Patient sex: M
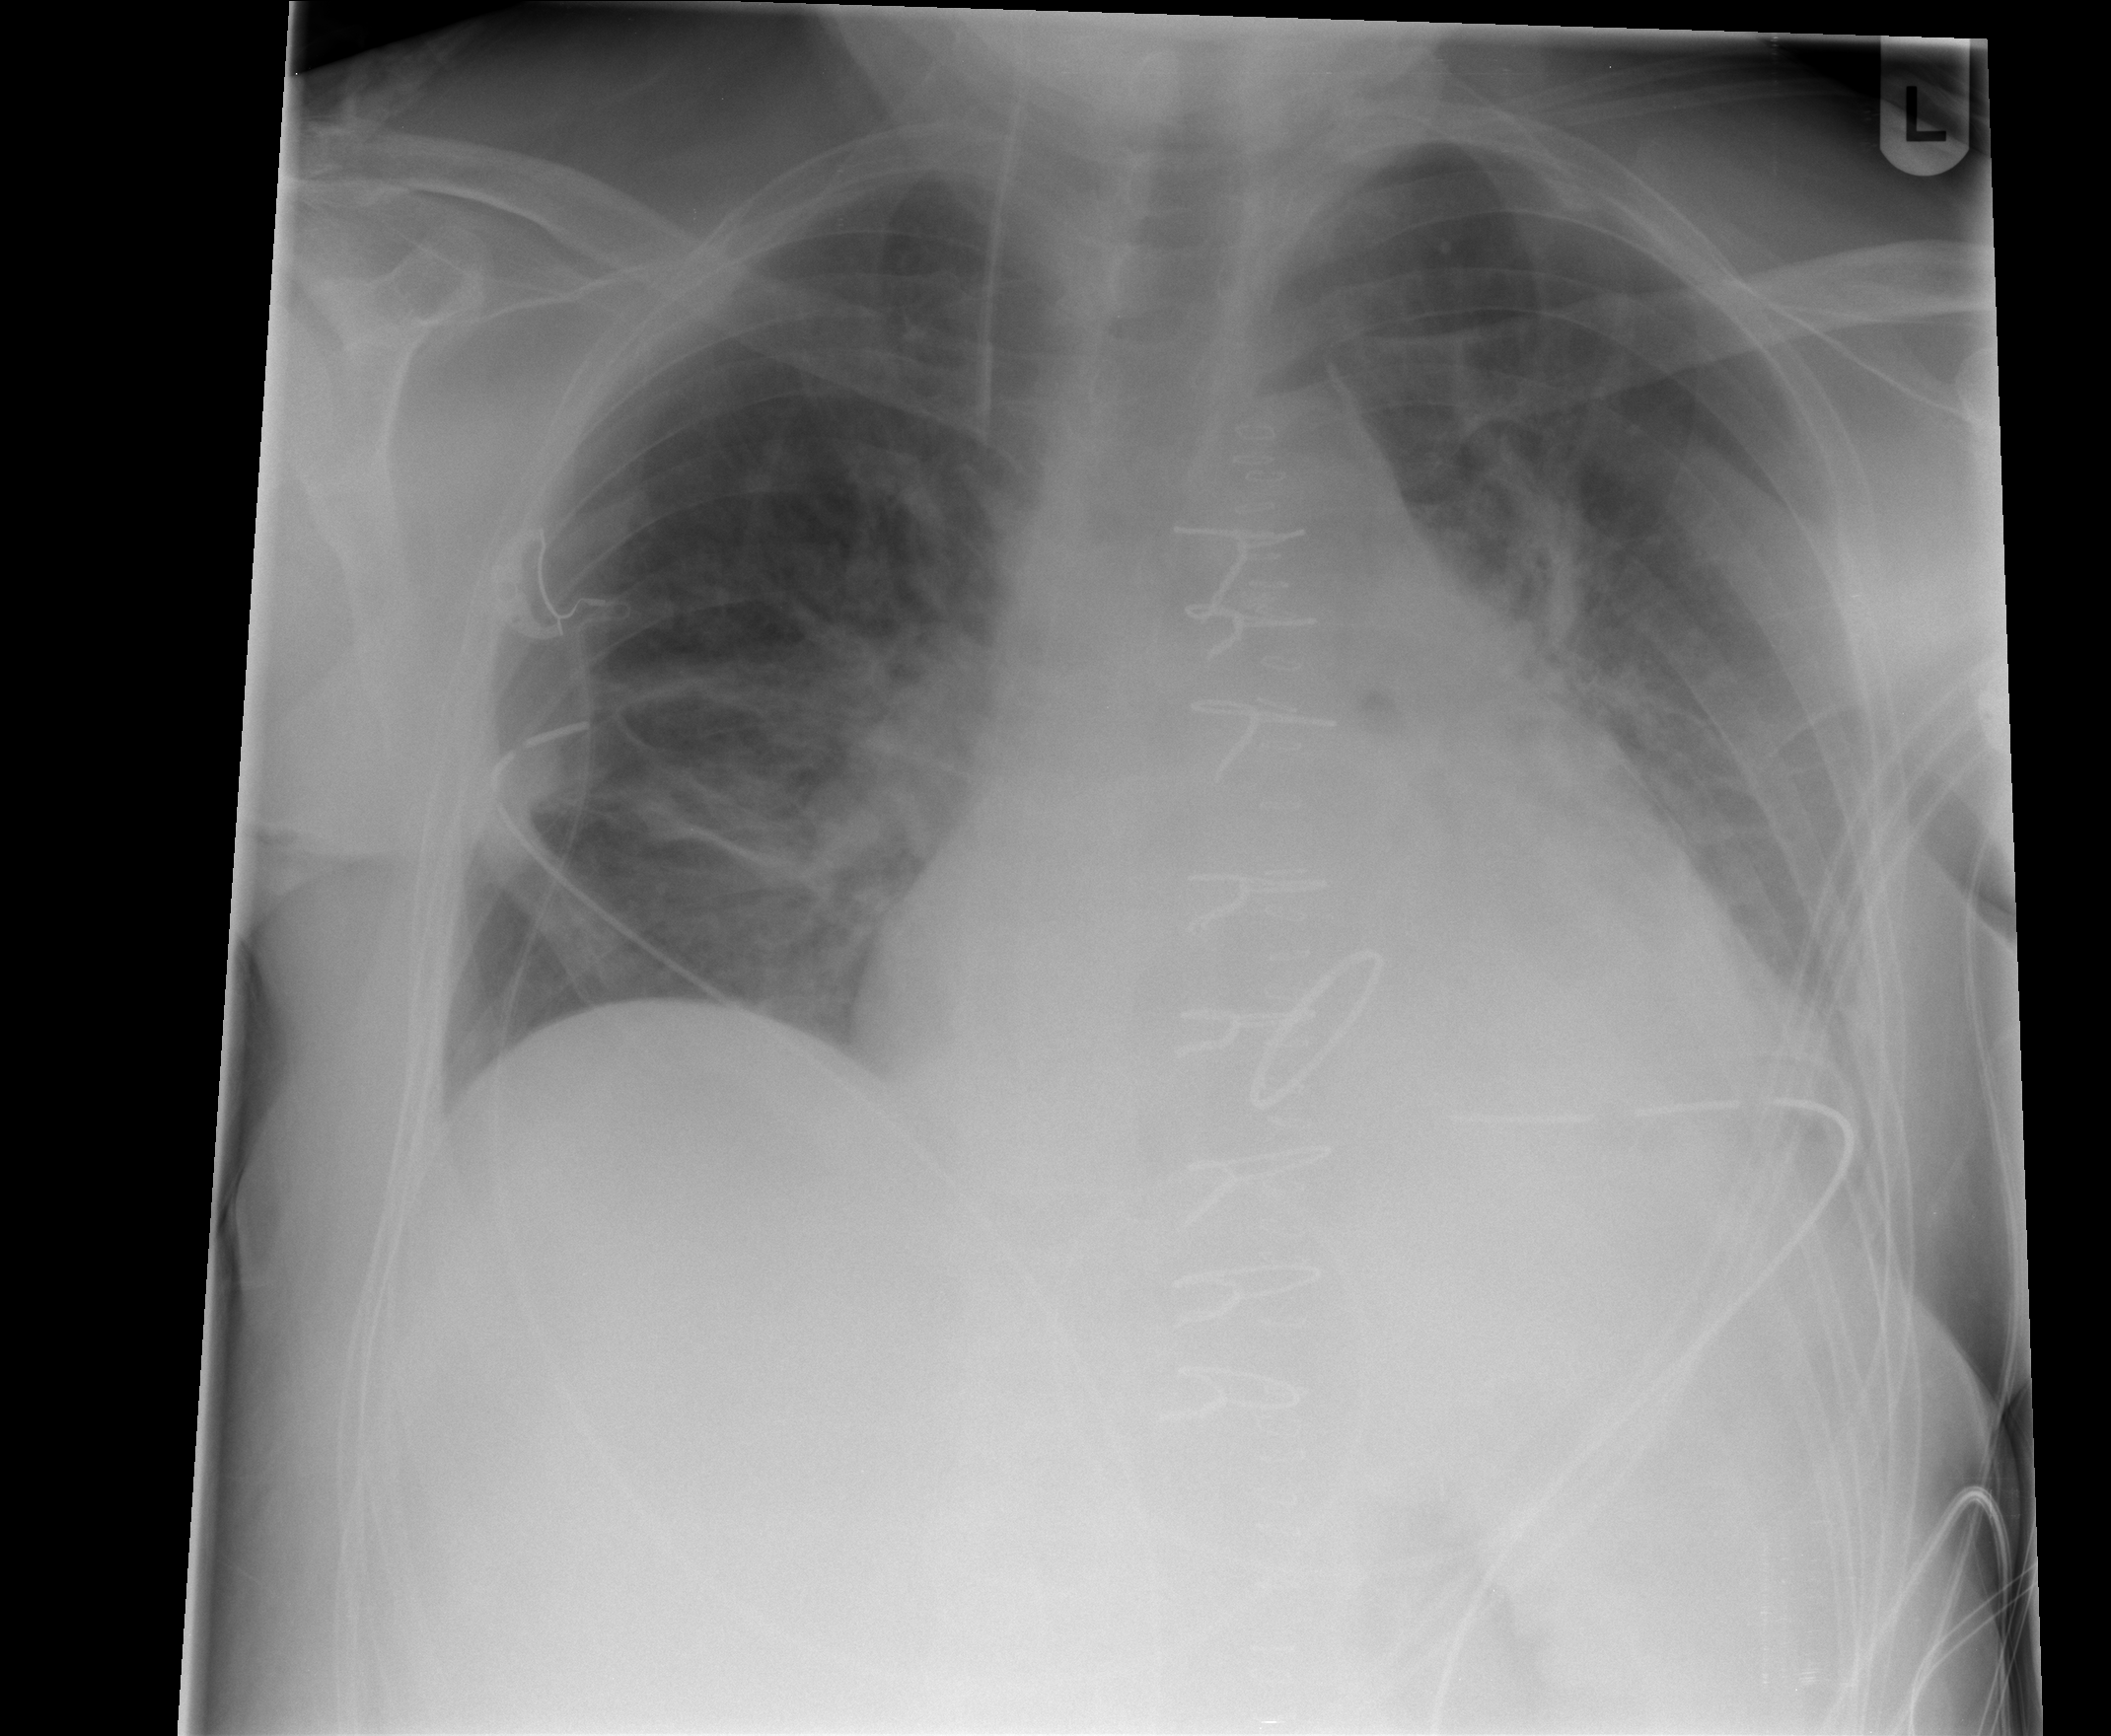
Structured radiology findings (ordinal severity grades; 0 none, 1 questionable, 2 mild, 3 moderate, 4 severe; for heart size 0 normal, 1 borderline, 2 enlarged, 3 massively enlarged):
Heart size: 2
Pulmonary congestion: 0
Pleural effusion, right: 0
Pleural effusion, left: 1
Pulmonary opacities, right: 2
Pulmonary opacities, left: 0
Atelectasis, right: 2
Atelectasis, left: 2